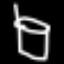
Label: octagon